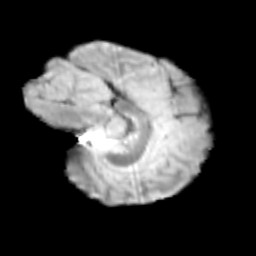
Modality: T2w
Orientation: sagittal
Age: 12
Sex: male
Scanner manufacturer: siemens
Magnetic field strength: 3 T
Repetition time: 3.8 s
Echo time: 0.07 s